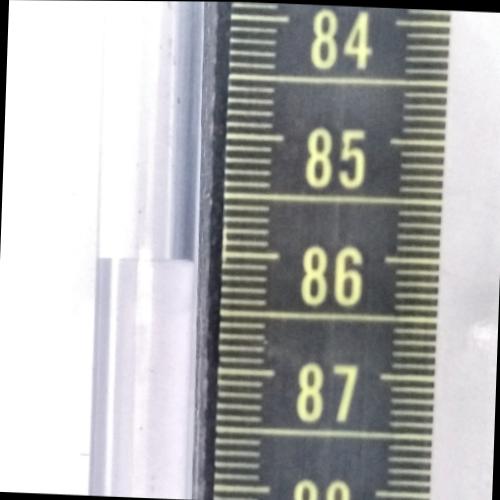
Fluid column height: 86.1 cm